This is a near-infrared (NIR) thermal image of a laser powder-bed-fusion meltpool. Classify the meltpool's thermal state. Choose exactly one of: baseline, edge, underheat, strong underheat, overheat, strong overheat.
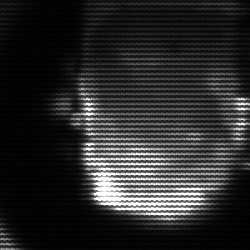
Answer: baseline